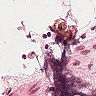
Metastatic tissue present: no